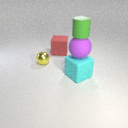
large cyan rubber cube in front of large red rubber cube